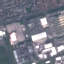
Land use / land cover: Industrial